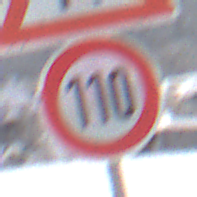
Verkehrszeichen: Geschwindigkeit110
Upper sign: VerengteFahrbahn
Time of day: MorningAfternoon
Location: Outdoor (Nature)
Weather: PartlyCloudy
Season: Winter
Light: Natural